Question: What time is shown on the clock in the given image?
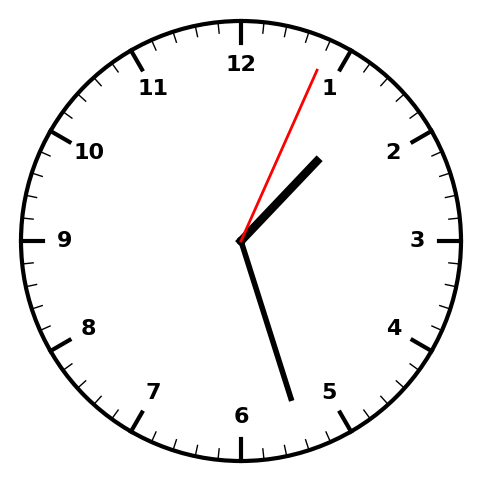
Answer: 01:27:04